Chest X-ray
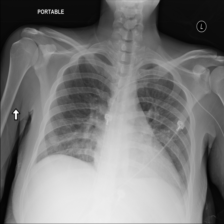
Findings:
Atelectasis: negative
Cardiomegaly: positive
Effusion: positive
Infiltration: positive
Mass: negative
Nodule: negative
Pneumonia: negative
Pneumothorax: negative
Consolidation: negative
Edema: negative
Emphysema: negative
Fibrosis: negative
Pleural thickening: negative
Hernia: negative